Interaction volume radius: 10 \u00c5
Interaction volume height: 25 \u00c5
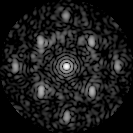
Disorder parameter: 0.4387